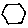
Label: hexagon